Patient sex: M
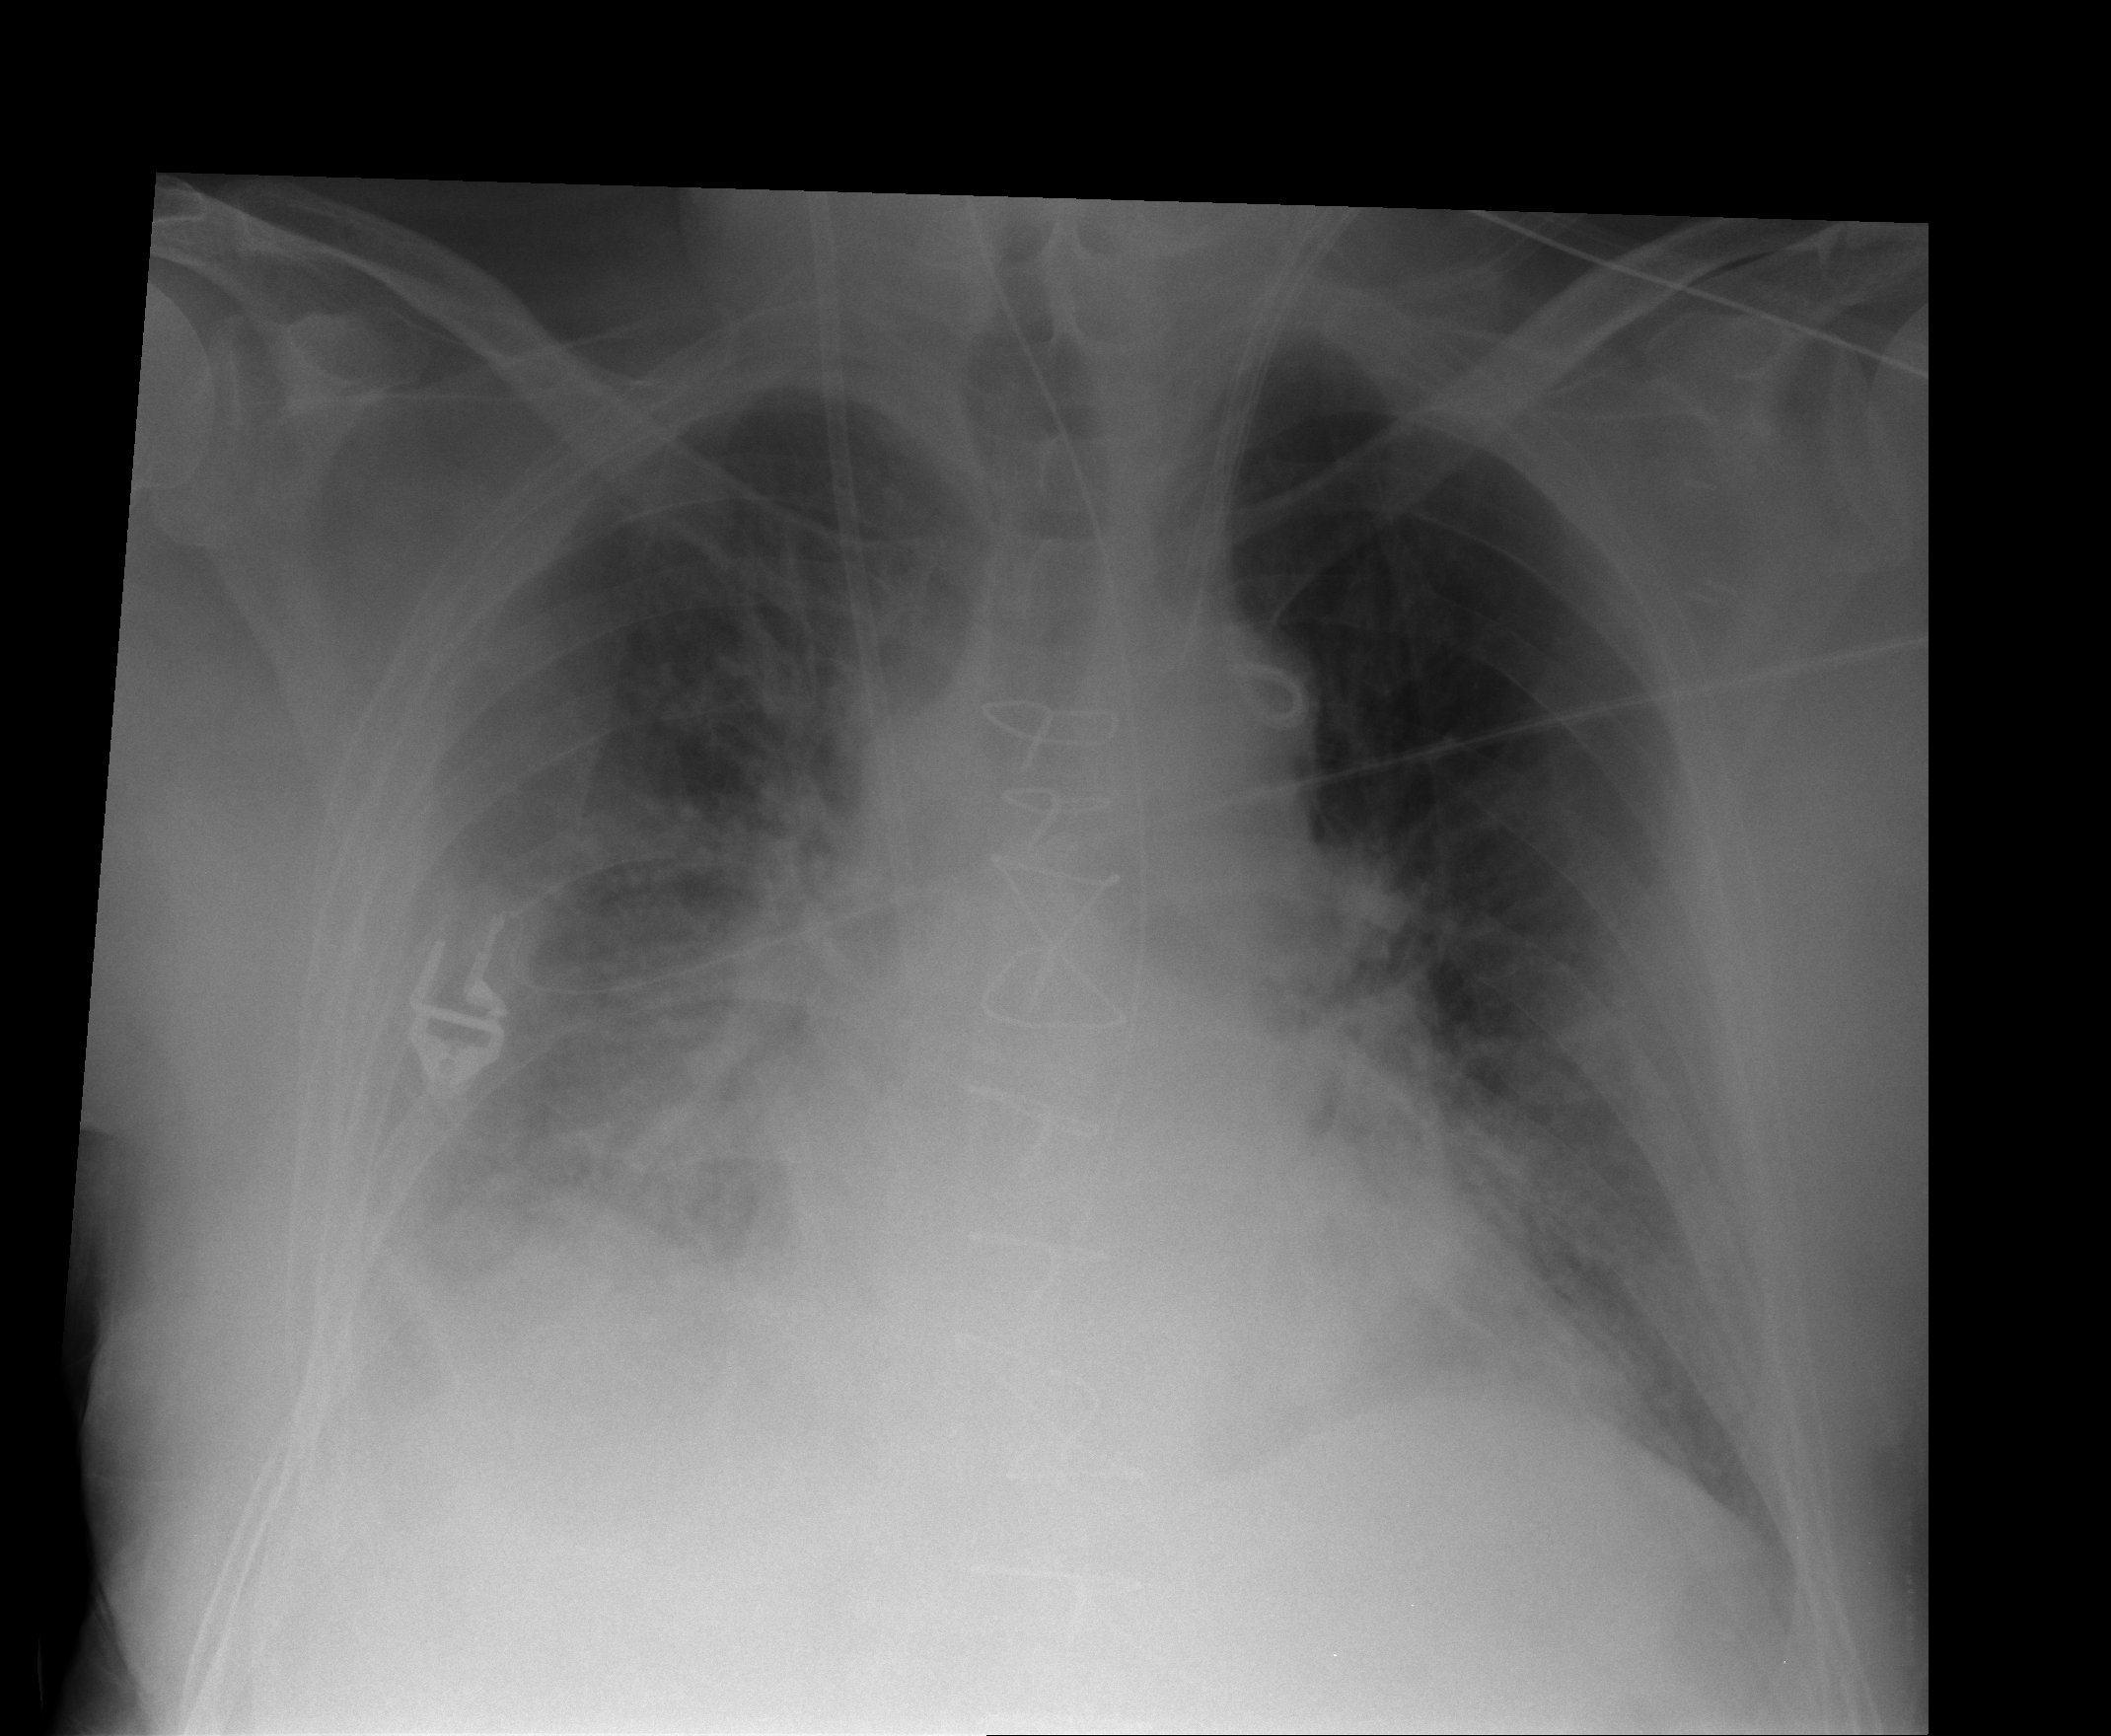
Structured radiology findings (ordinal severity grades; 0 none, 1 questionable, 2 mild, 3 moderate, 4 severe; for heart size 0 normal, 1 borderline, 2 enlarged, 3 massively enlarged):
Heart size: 2
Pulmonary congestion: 3
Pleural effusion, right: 2
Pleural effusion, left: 1
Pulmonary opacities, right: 0
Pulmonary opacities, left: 0
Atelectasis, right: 2
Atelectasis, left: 2